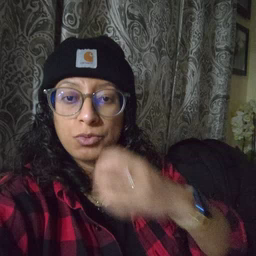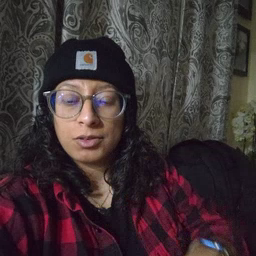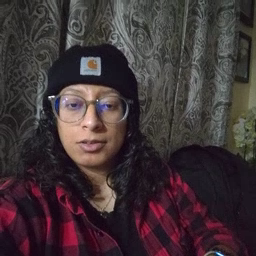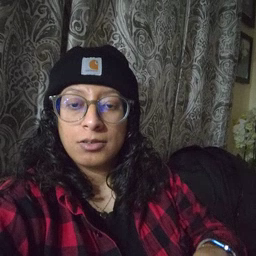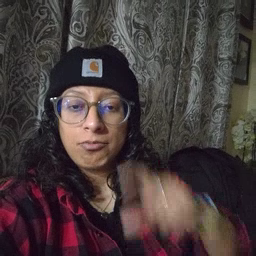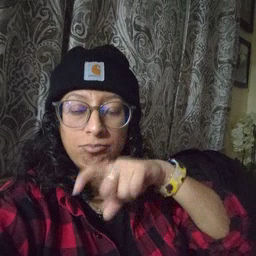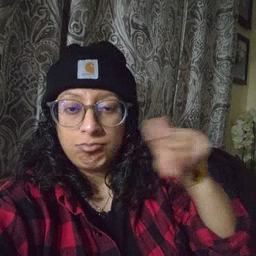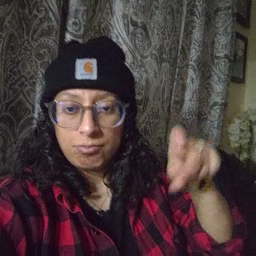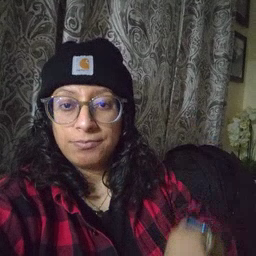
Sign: closet